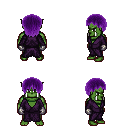
a pixel art fantasy rpg character, male body template, orc, green skin, purple robe, magenta pants, purple plain hairstyle, metal gloves, four views (front, back, left, right), 2x2 character sprite sheet, small pixel art, hard edges, no anti-aliasing